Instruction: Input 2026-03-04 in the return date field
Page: home
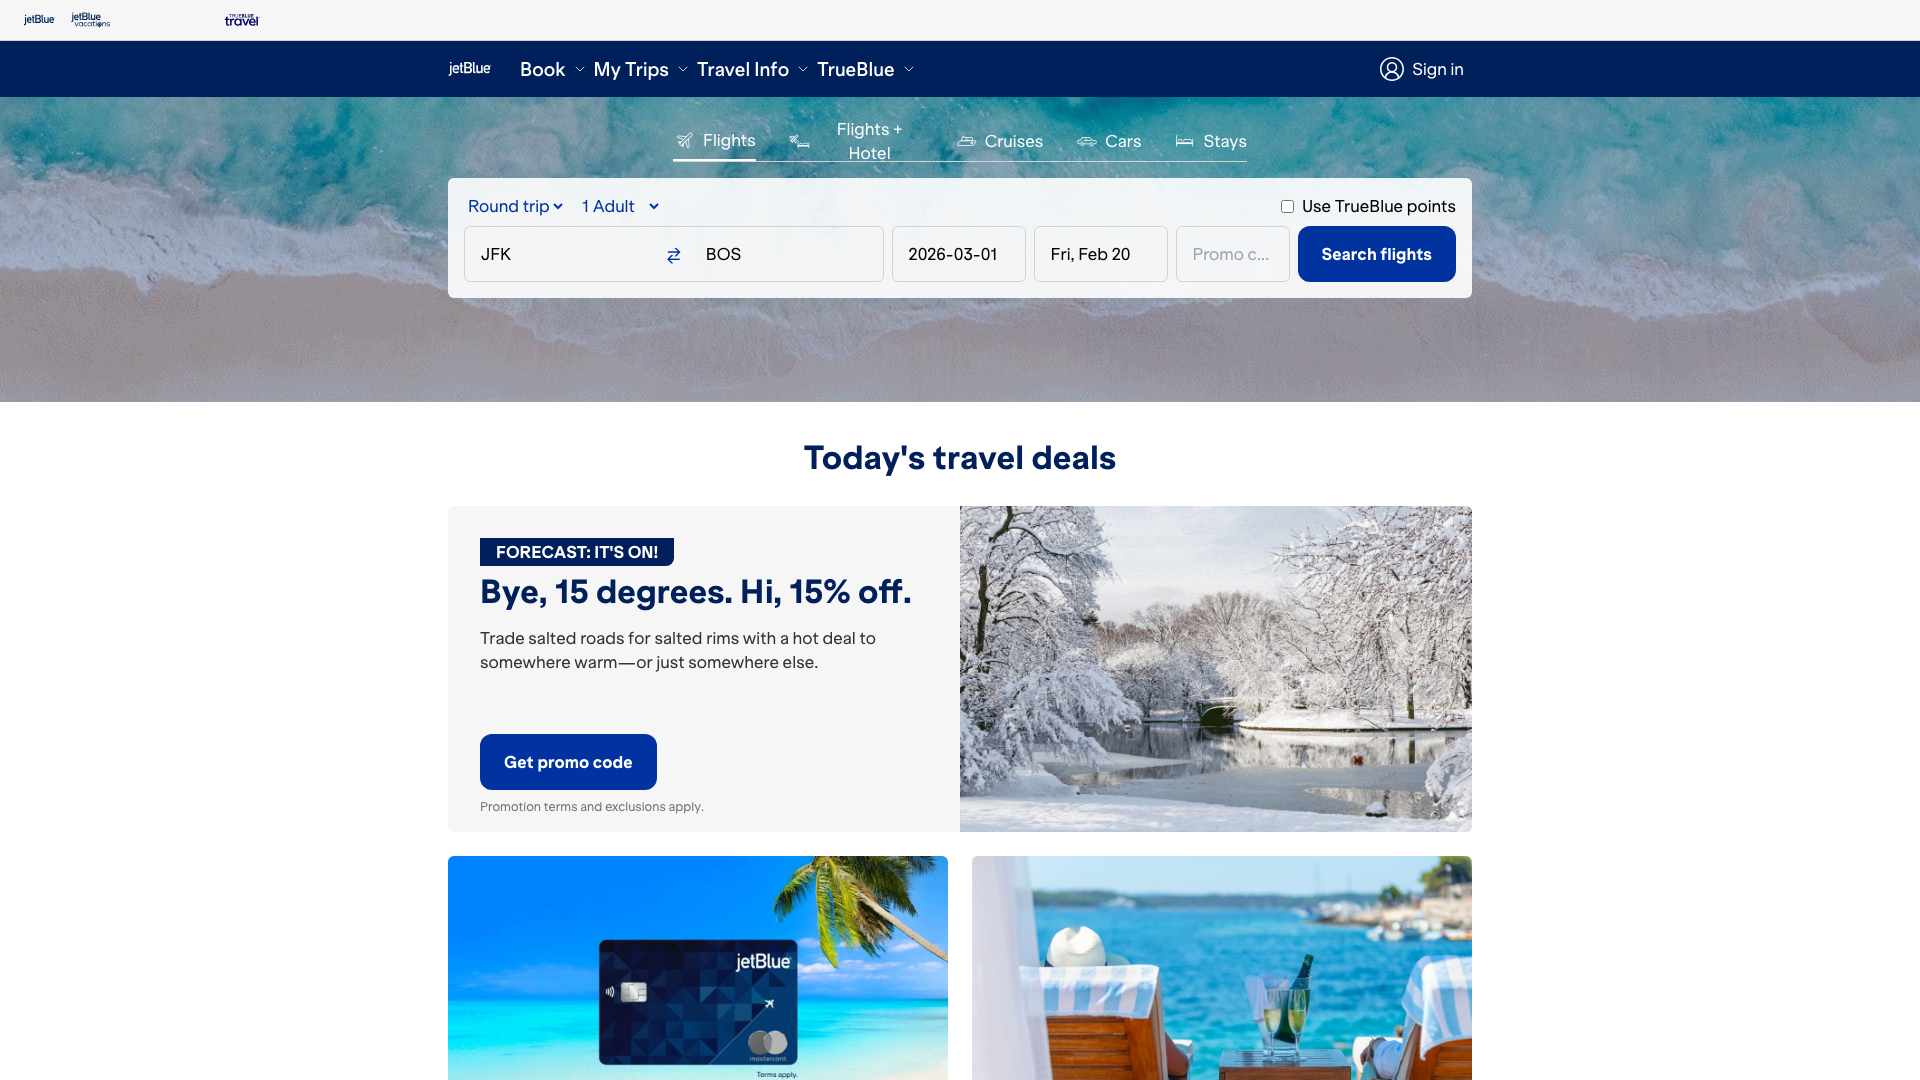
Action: type